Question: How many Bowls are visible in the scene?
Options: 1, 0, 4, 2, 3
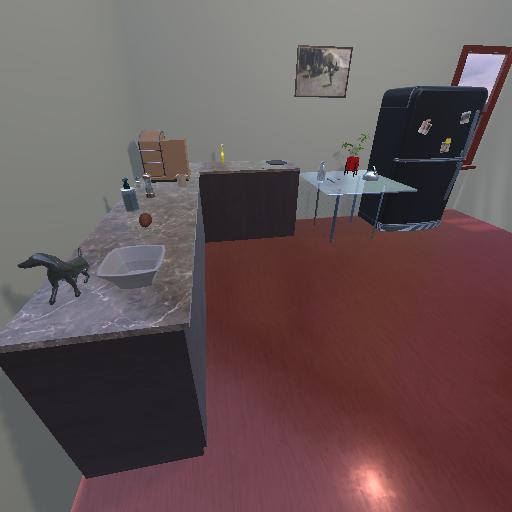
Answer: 1